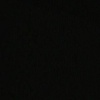
Label: space